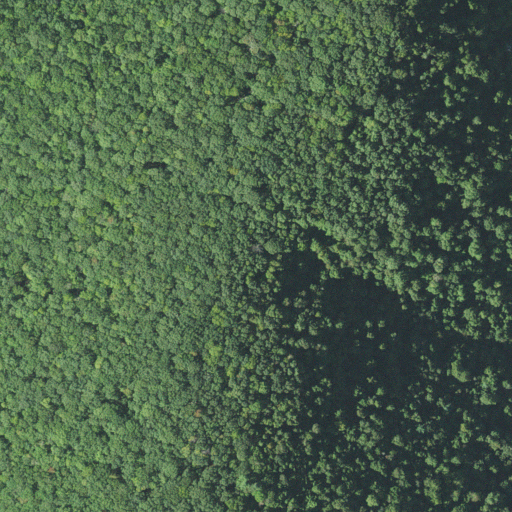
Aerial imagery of plain(s) in North Carolina named Hickory Flats containing deciduous forest and mixed forest